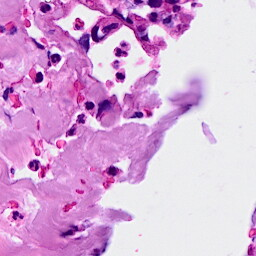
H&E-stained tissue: Breast